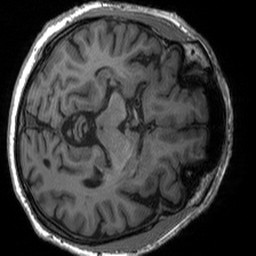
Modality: T1w
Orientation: axial
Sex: male
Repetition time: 1.95 s
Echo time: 0.026 s